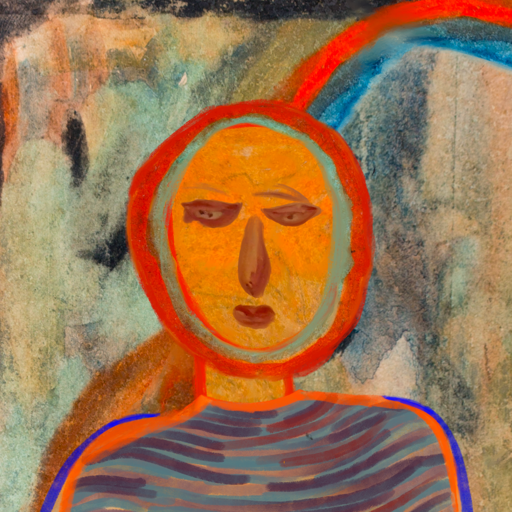
Background: Childish, Head And Neck Front: Sisters, Face Front: Pious_Lady, Bust: Experience, Hair Front: Sisters, Head Accessory: Blank, Second Necklace: Blank, Necklace: Blank, Baby: Blank